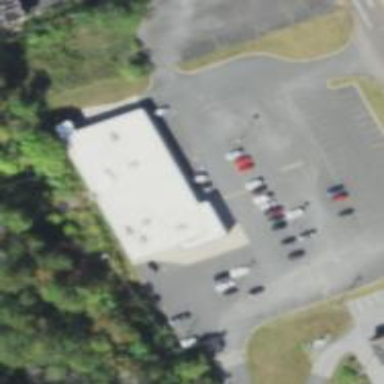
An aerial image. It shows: Supermarket building.